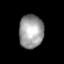
Tissue: lung
Cell type: Epithelial cells
Senescence score: 0.1948
Nuclear area (px): 798
Mean DAPI intensity: 156.726